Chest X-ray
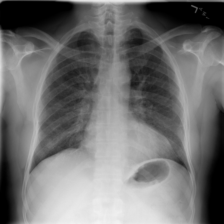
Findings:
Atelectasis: negative
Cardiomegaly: positive
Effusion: negative
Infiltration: negative
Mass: negative
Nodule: negative
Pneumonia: negative
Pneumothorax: negative
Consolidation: negative
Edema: negative
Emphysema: negative
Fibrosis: negative
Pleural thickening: negative
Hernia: negative